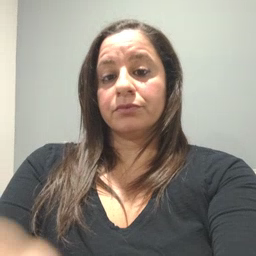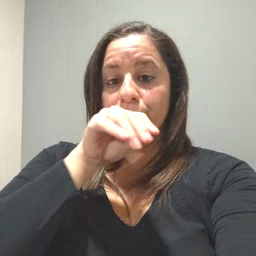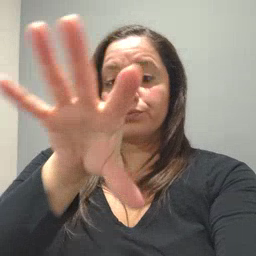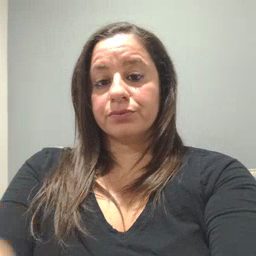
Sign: blow